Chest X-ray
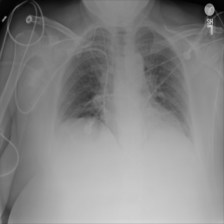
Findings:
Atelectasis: negative
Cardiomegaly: negative
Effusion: negative
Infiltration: negative
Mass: negative
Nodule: negative
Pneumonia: negative
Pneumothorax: negative
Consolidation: negative
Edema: negative
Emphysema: negative
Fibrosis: negative
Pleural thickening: negative
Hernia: negative